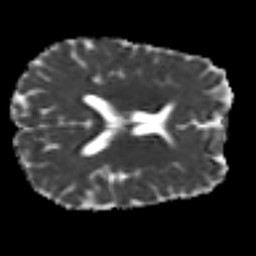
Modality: MD
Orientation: axial
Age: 40
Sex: female
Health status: ill
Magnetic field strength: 3 T
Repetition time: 8.4 s
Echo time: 0.0926 s